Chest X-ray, PA view. Patient: 28 years old, sex F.
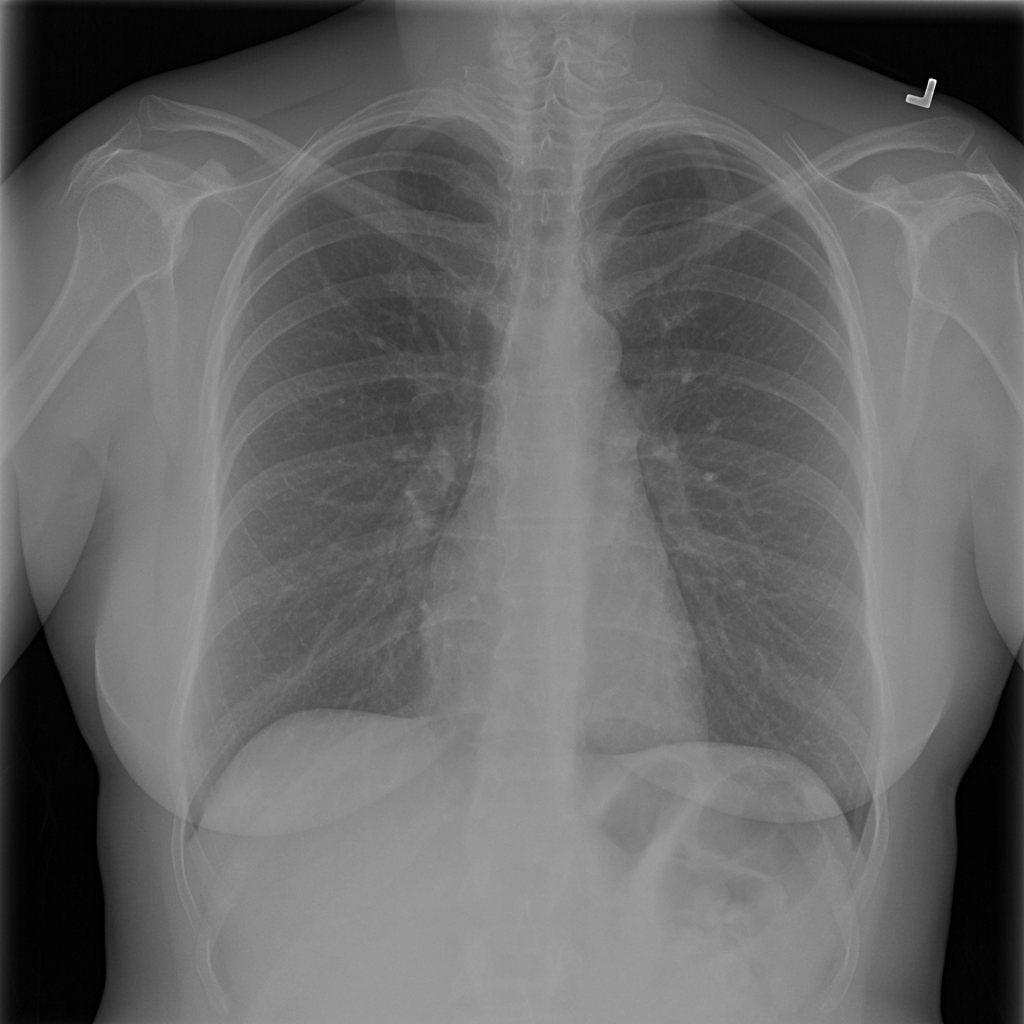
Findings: No Finding